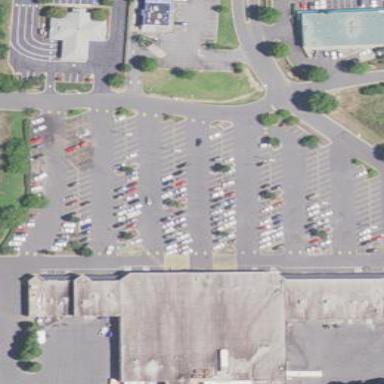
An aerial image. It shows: Retail area.